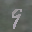
Label: 9